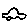
Label: car